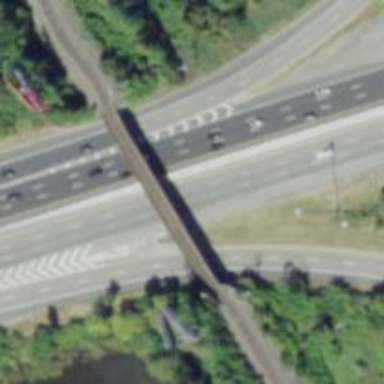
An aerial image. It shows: Motorway.